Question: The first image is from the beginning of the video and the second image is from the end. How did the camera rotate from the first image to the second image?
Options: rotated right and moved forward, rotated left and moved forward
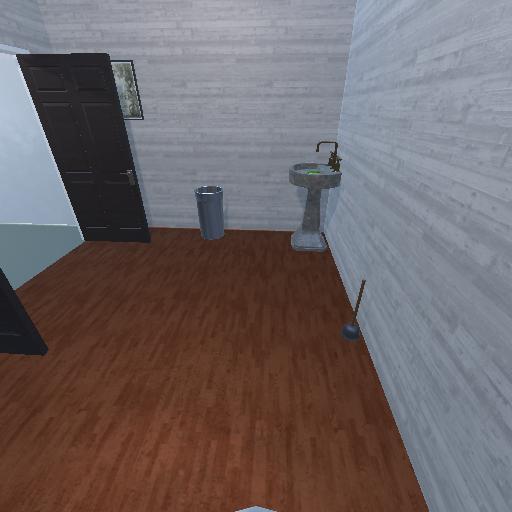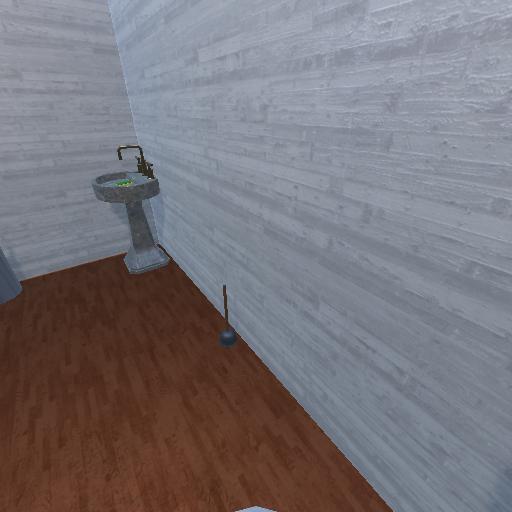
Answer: rotated right and moved forward